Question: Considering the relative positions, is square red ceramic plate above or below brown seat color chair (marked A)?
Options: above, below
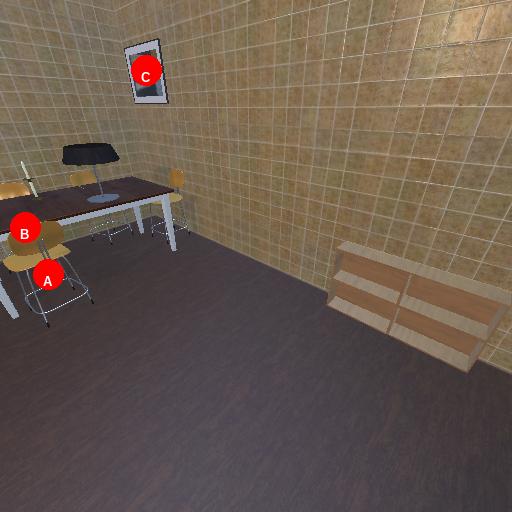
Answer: above